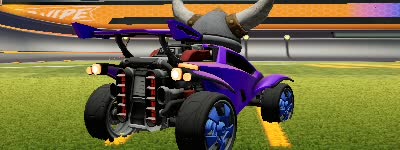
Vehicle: octane